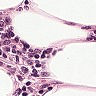
Metastatic tissue present: no